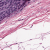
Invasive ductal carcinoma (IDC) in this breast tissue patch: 0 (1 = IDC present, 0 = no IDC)